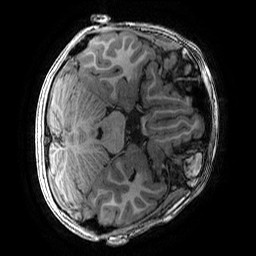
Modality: T1w
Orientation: axial
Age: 12
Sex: male
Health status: ill
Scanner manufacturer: ge
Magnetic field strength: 3 T
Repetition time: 0.007664 s
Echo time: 0.00342 s